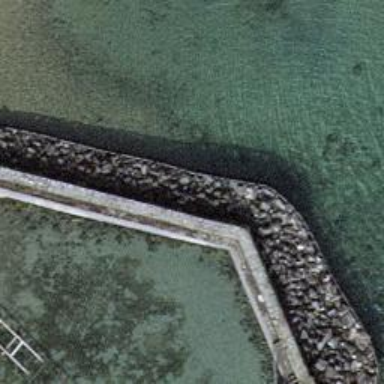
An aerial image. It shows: Breakwater structure.